Field crop: tomato
Growth stage: 2
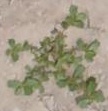
Species: portulaca